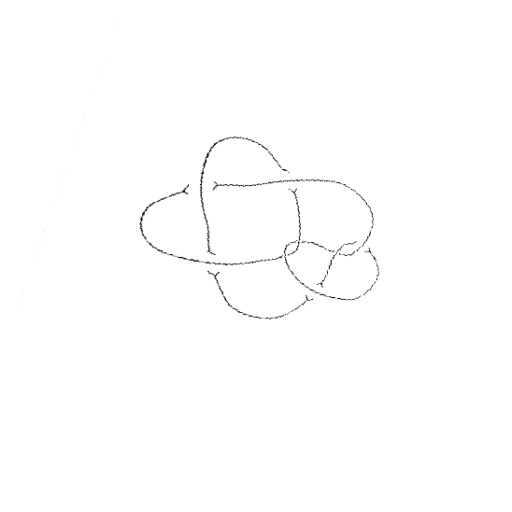
Crossing number: 8